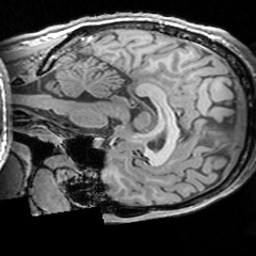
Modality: T1w
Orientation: sagittal
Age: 28
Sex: male
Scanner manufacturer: siemens
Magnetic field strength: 3 T
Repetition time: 1.63 s
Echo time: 0.00311 s